RGB frame:
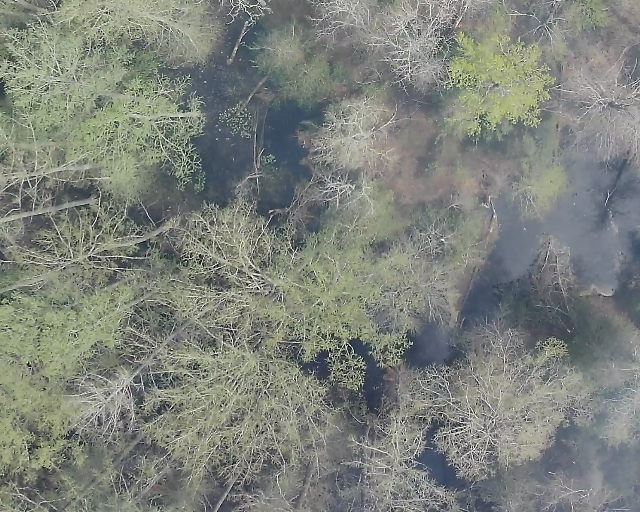
Thermal frame:
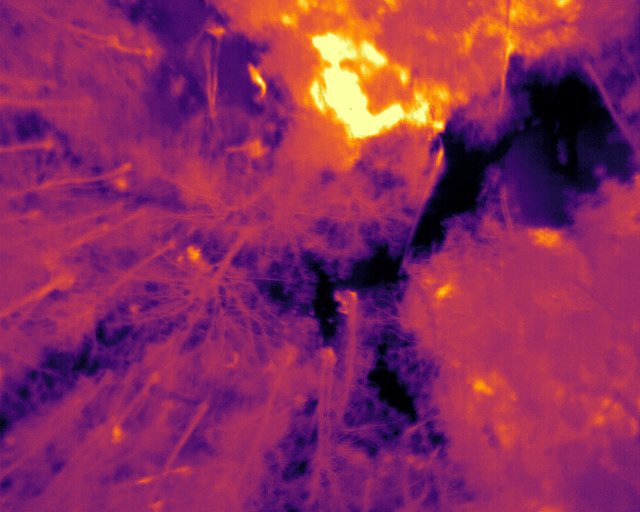
Captured: 2026-02-26 03:46:31
Pixels at or above 80 °C: 0 (fraction of frame: 0)